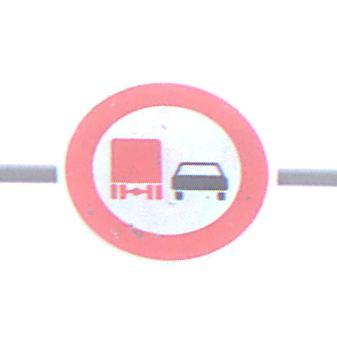
Verkehrszeichen: UeberholverbotKraftfahrzeuge
Umgebung: Outdoor, Nature
Tageszeit: MorningAfternoon
Wetter: PartlyCloudy
Licht: Natural
Jahreszeit: NotSpecified
Kontrast: LowContrast